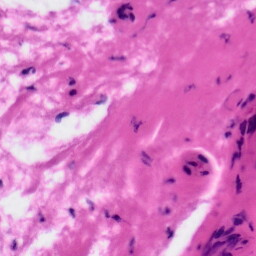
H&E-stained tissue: Tonsil